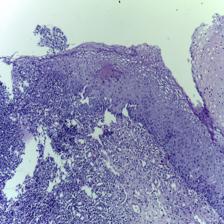
Diagnosis: Normal